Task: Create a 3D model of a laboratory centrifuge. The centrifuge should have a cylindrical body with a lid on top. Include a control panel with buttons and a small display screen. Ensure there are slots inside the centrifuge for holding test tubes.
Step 472:
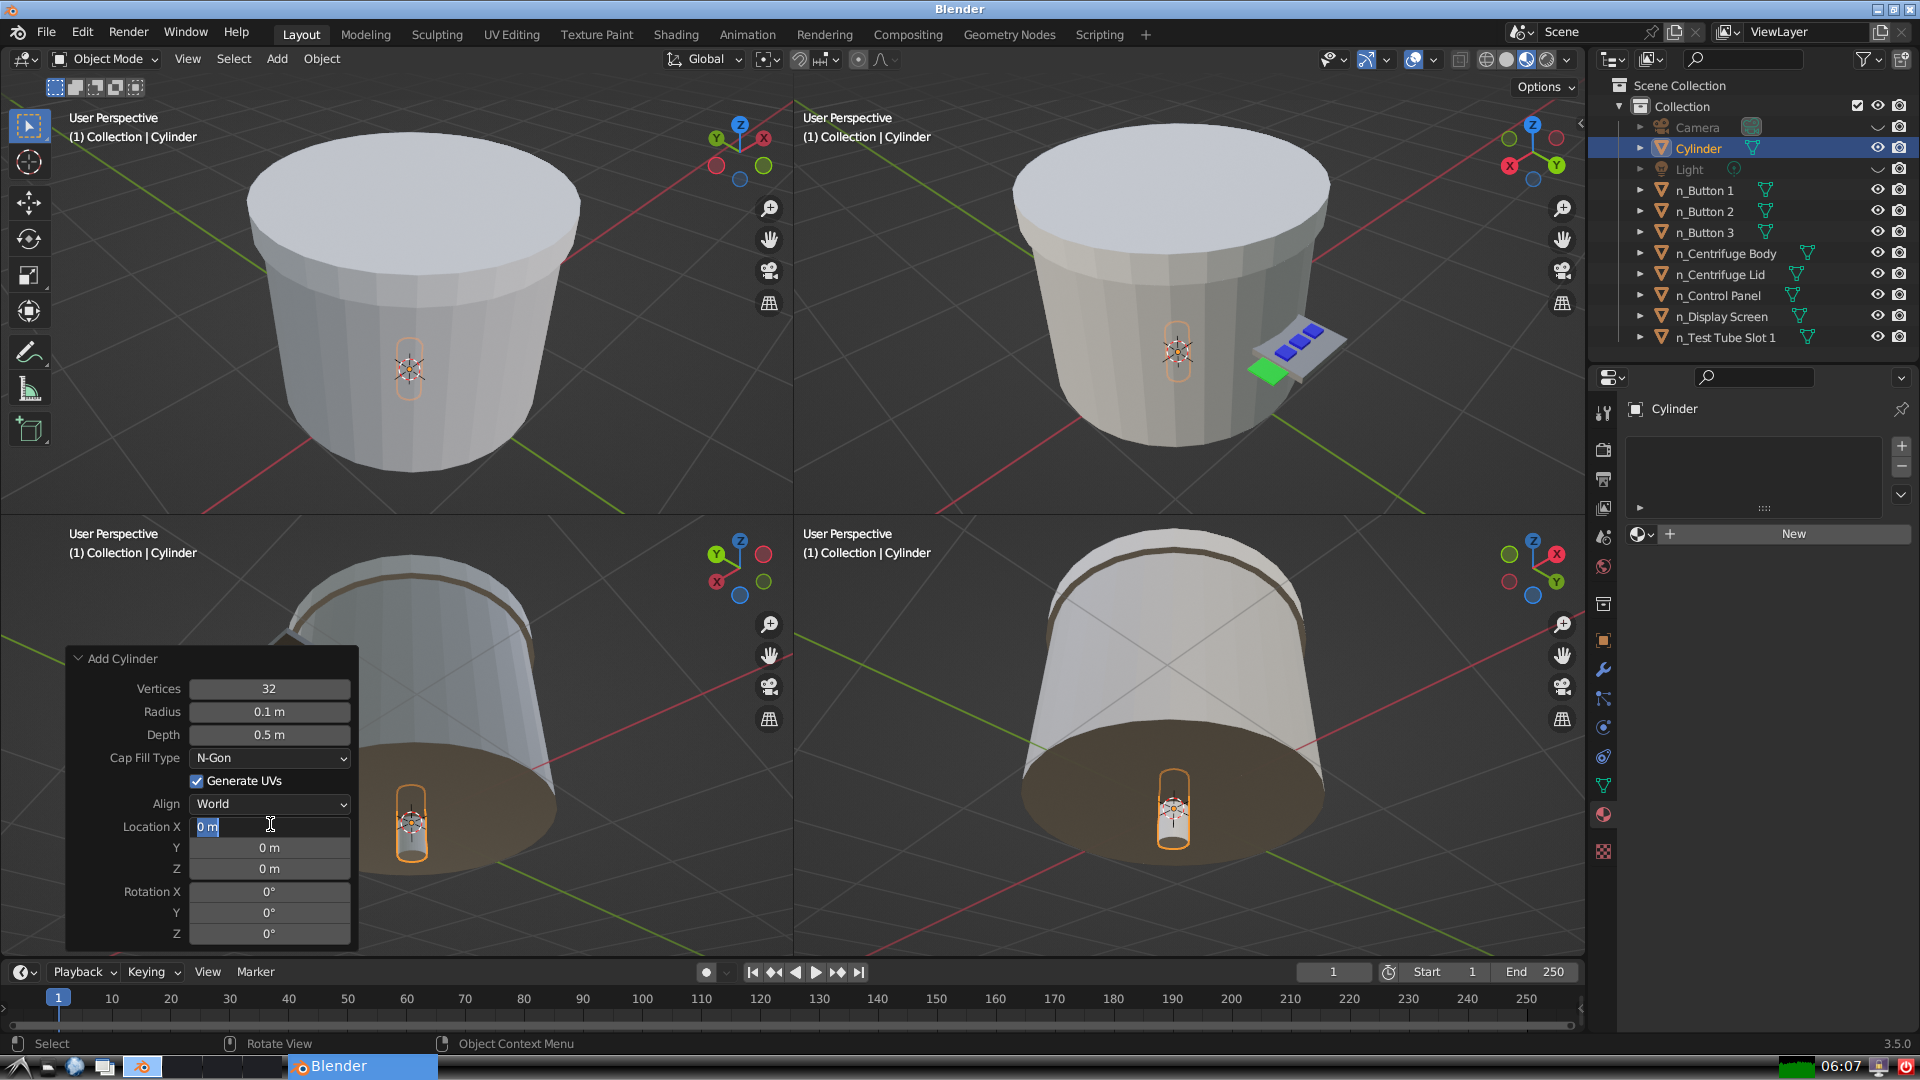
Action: input_text: 0.25000000000000006